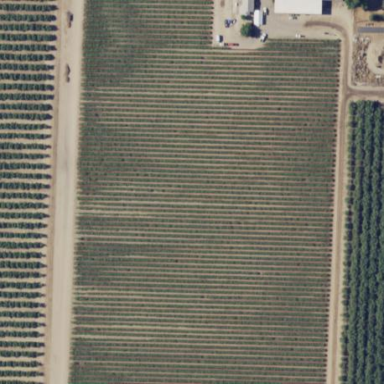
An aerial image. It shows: Beautiful vineyard in the countryside.